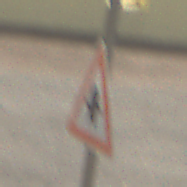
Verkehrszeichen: Vorfahrt
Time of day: Midday
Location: Outdoor (Suburban)
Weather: PartlyCloudy
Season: NotSpecified
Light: Natural